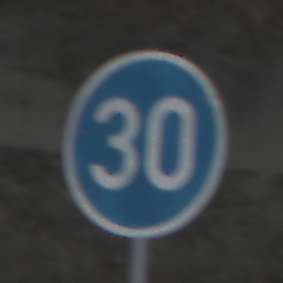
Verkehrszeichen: VorgeschriebeneMindestgeschwindigkeit
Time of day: Midday
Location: Outdoor (Suburban)
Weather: Overcast
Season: NotSpecified
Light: Natural